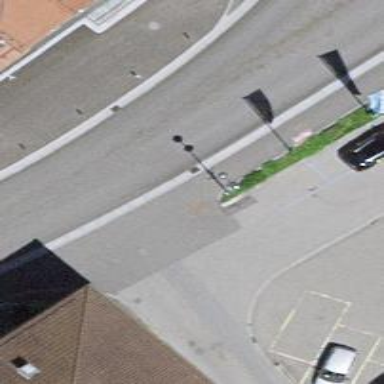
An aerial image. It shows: Secondary road with asphalt surface.